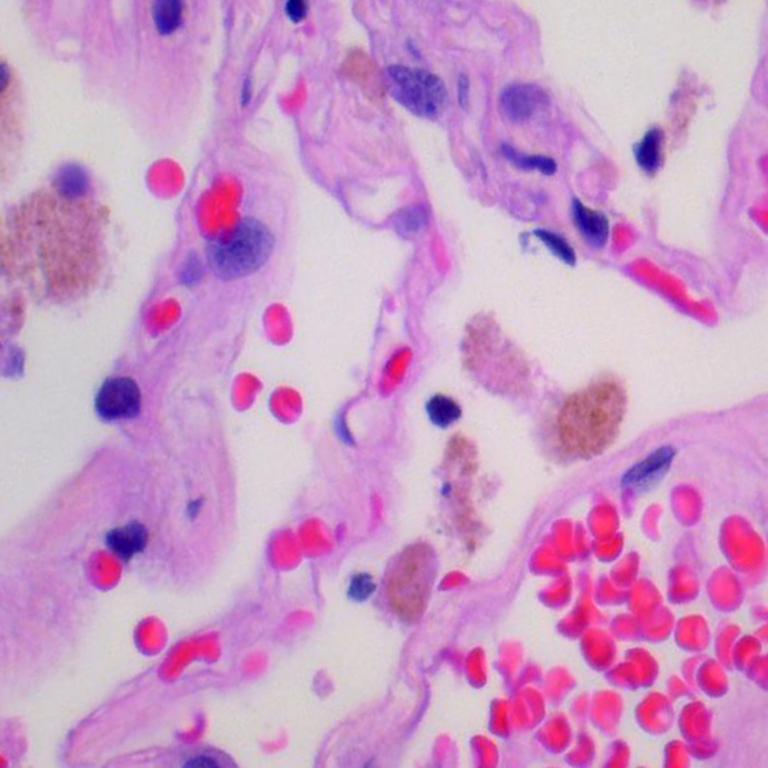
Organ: lung
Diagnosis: benign